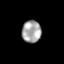
Tissue: skin
Cell type: Fibroblasts
Senescence score: 0.6896
Nuclear area (px): 419
Mean DAPI intensity: 165.11